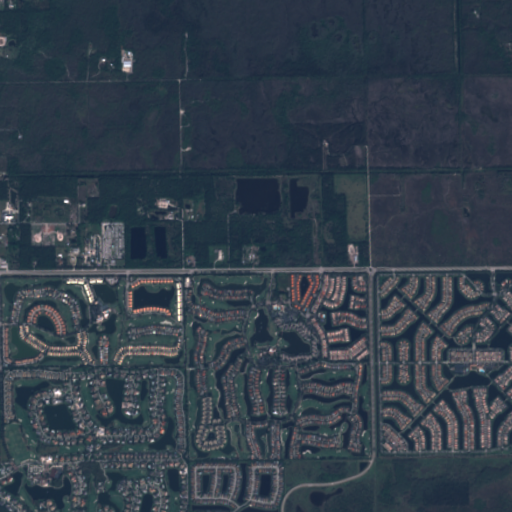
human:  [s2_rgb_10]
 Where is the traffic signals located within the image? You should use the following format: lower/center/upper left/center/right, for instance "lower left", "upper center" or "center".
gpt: The traffic signals is located in the center left of the image.
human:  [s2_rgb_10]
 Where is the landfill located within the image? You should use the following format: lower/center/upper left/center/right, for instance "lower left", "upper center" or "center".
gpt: There is no landfill in the image.